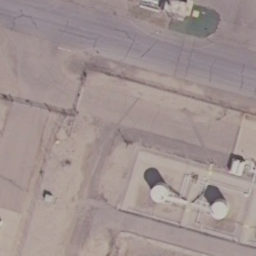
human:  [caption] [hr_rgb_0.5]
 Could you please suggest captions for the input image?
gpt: Two small storage tanks are on the ground .

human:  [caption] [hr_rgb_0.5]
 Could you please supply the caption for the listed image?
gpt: There are two small storage tanks on the ground .

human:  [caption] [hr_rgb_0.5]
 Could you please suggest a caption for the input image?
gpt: Two small storage tanks are on the ground .

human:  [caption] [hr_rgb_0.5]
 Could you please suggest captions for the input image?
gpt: There are two small storage tanks on the ground .

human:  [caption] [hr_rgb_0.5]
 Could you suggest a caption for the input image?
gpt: Two small storage tanks are on the ground .